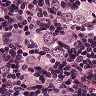
Metastatic tissue present: yes